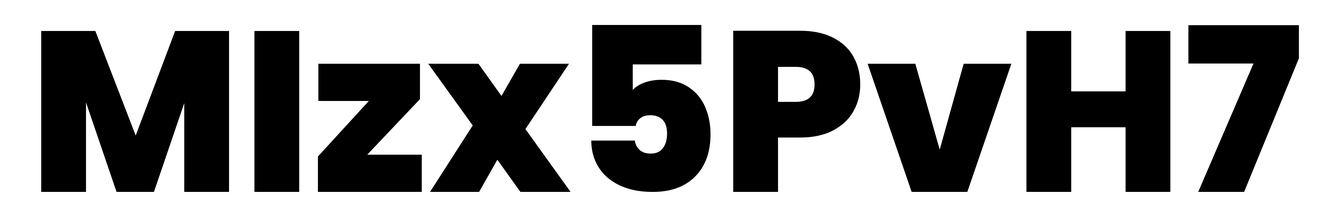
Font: Poppins-ExtraBold